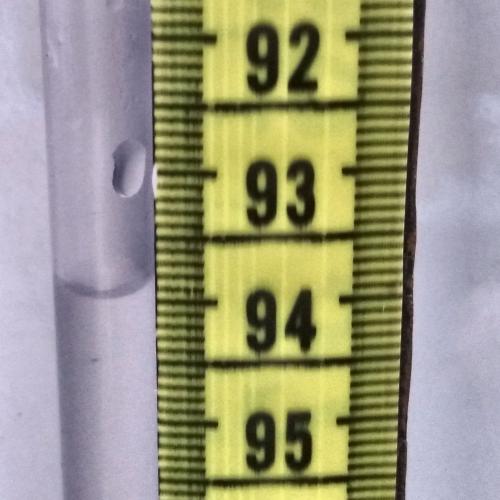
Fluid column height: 93.9 cm